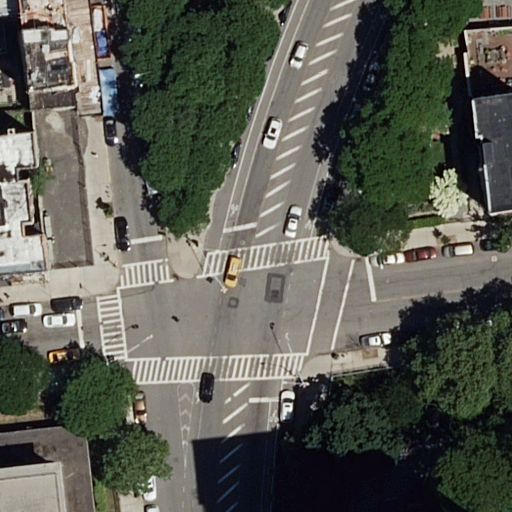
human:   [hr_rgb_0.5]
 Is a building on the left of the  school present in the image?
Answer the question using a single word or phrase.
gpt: yes

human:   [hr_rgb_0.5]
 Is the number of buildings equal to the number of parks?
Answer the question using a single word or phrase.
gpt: no

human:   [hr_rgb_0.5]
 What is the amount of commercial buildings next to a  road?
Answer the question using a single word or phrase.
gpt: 0

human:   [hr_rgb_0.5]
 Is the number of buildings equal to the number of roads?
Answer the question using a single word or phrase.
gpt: no

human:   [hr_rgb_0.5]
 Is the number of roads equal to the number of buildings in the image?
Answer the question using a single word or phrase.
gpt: no

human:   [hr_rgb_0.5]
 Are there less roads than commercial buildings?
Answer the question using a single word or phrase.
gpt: no

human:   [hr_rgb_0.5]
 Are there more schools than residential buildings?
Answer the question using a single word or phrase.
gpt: no

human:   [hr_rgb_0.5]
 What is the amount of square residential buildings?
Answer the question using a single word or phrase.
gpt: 0

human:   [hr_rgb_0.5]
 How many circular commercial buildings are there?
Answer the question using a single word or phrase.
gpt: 0

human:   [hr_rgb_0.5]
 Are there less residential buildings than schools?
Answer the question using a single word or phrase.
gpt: no

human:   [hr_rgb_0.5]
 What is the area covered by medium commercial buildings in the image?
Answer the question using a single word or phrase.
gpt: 0m2

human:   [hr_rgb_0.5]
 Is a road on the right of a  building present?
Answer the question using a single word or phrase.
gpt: yes

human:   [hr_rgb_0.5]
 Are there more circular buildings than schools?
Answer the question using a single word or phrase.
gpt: no

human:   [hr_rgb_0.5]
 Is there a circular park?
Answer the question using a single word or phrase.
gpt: no

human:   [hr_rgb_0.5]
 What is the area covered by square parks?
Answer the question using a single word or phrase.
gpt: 0m2

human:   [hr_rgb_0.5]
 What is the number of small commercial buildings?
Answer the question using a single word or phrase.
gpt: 0

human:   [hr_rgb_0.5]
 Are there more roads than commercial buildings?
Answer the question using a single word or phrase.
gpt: yes

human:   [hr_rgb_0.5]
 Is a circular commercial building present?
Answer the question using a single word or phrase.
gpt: no

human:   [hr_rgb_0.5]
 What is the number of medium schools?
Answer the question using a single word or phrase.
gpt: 0

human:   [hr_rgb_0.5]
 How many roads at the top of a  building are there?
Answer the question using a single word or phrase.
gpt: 5

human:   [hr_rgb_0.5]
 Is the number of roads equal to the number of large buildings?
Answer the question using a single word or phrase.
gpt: no

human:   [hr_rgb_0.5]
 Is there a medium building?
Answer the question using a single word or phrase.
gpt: yes

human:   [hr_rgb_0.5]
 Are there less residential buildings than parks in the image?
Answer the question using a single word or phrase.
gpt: no

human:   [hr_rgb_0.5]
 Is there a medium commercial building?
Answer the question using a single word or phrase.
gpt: no

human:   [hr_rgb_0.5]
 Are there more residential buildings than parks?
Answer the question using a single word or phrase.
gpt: yes

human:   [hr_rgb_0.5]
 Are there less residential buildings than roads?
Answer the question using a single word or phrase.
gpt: yes

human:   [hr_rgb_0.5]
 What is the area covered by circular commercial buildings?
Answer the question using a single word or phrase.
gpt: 0m2

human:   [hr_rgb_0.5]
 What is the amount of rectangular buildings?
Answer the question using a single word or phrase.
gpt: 3

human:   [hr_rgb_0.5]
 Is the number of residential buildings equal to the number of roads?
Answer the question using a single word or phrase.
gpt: no

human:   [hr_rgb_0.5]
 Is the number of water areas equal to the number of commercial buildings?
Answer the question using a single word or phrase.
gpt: yes

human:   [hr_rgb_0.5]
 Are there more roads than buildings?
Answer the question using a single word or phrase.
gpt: yes

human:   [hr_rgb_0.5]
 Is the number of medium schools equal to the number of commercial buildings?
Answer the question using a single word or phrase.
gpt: yes

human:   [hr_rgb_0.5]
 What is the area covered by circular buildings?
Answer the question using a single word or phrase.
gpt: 0m2

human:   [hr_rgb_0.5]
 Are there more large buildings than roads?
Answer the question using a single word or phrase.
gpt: no

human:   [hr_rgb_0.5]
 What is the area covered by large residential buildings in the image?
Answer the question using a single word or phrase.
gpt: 0m2

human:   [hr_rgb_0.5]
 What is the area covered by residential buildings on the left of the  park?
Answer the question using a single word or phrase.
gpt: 378m2